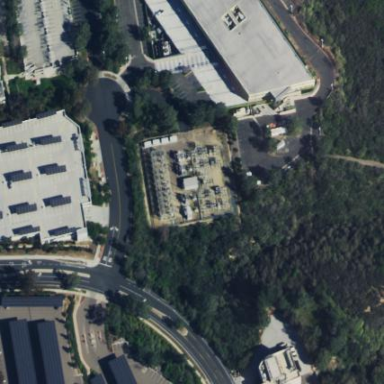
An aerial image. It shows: Distribution level power substation.